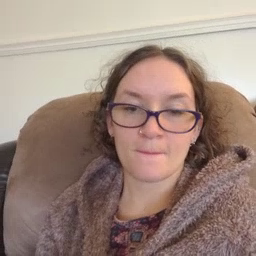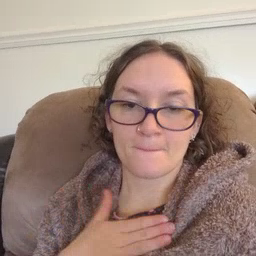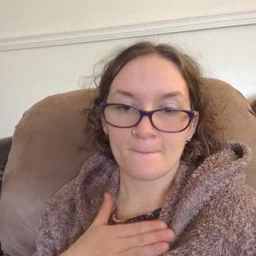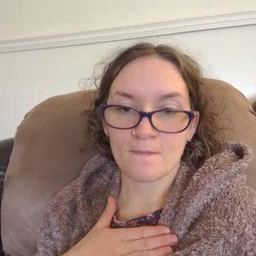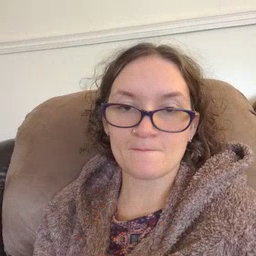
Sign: minemy